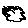
Label: cloud